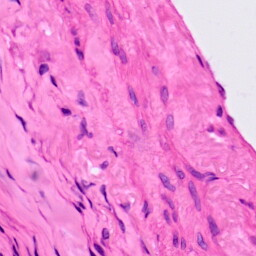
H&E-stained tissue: Lung